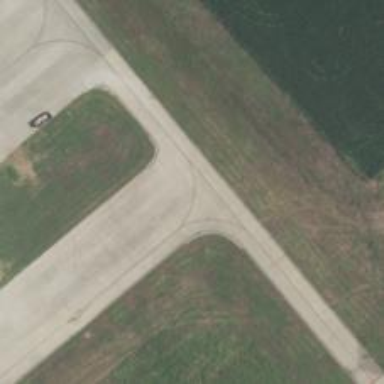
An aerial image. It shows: View of taxiway at the airport.